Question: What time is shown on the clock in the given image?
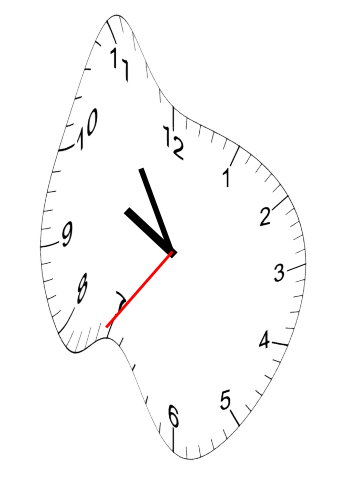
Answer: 09:54:36